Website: walmart
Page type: receipt
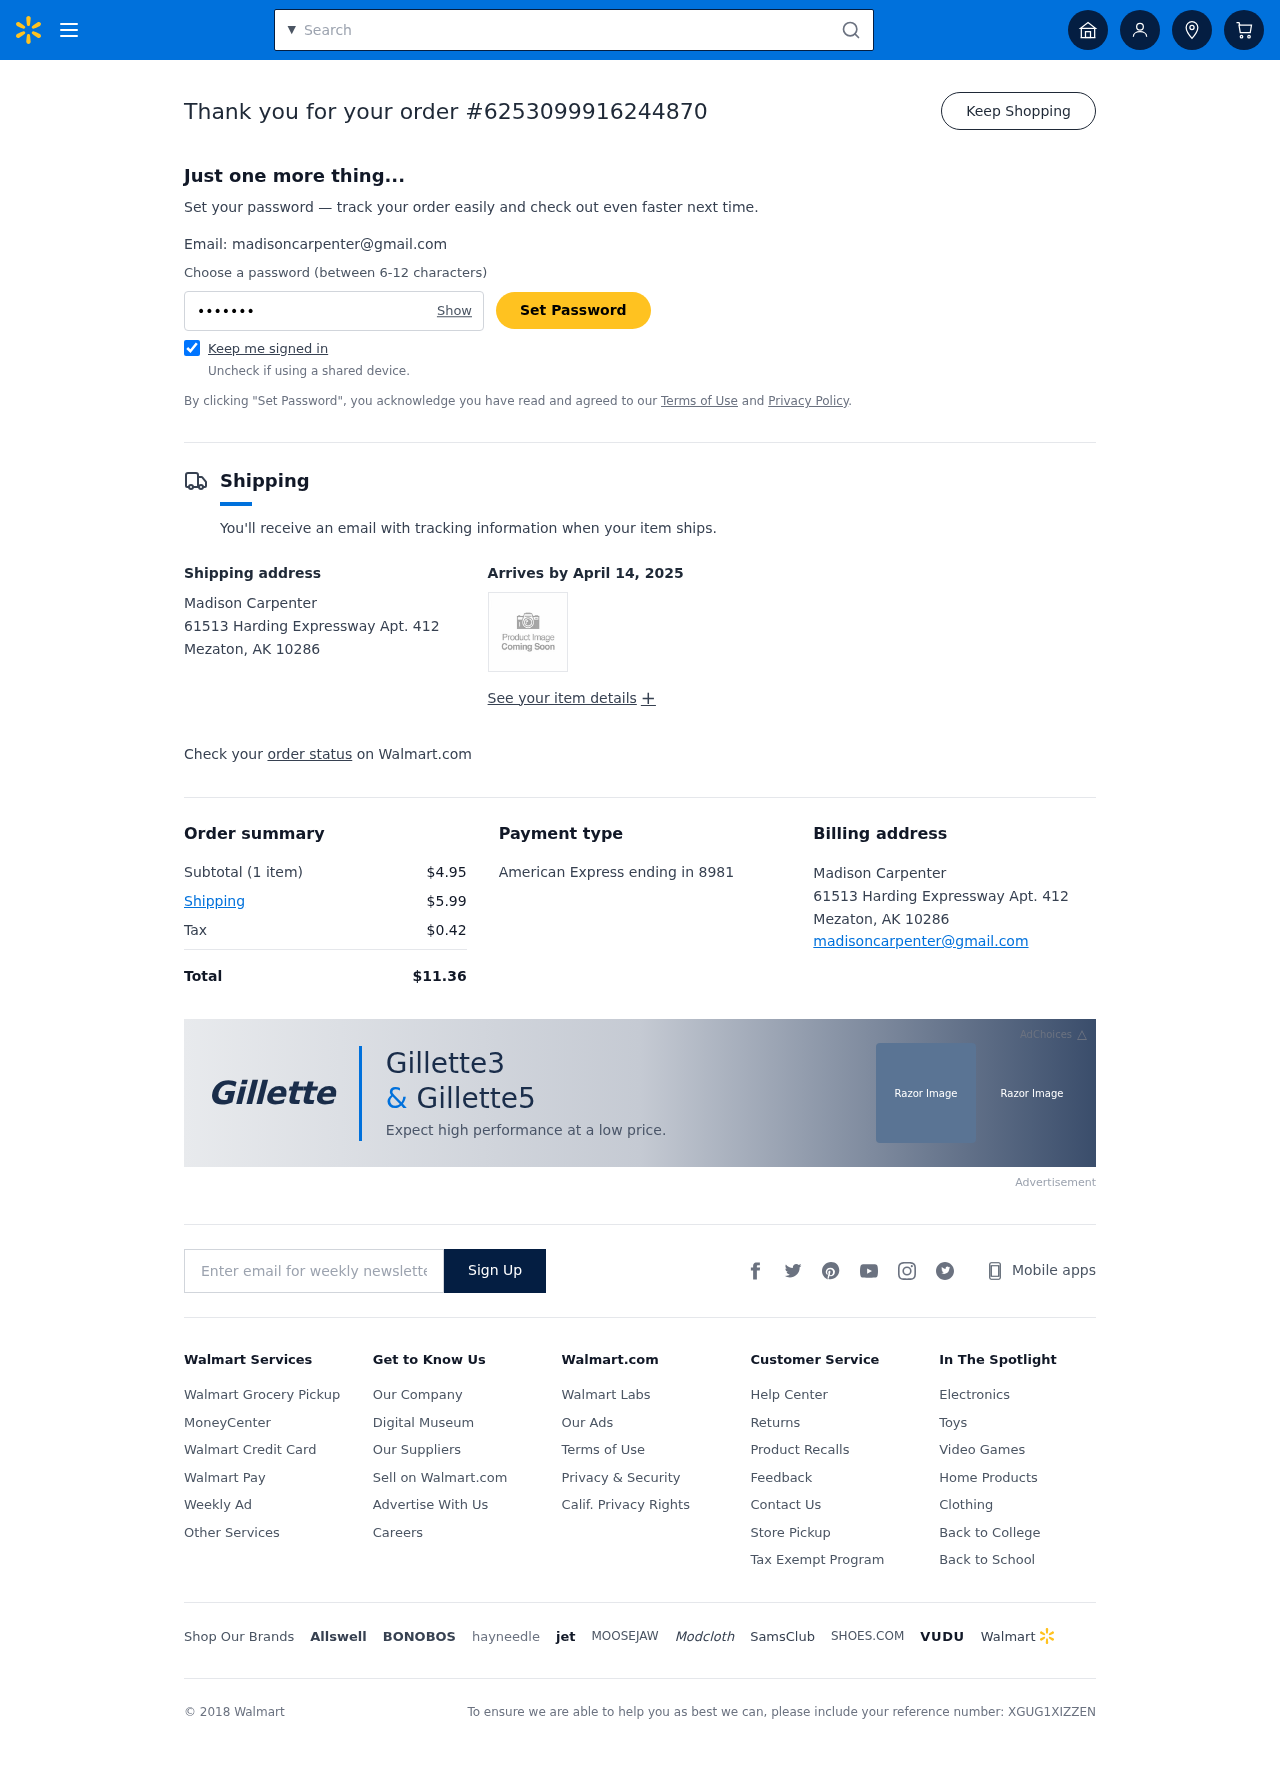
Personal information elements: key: PII_CARD_LAST4
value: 8981
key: PII_CARD_TYPE
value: American Express
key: PII_CITY_STATE_ZIP
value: Mezaton, AK 10286
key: PII_EMAIL
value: madisoncarpenter@gmail.com
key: PII_FULLNAME
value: Madison Carpenter
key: PII_STREET
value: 61513 Harding Expressway Apt. 412
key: PII_FULLNAME2
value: Madison Carpenter
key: PII_CITY
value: Mezaton
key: PII_STATE_ABBR
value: AK
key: PII_POSTCODE
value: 10286
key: PII_POSTCODE_FULL
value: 10286
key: PII_CITY_STATE
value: Mezaton, AK
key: PII_STATE_ABBR2
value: AK
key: PII_POSTCODE_NUMERIC
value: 10286
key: PII_EMAIL2
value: madisoncarpenter@gmail.com
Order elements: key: ORDER_ID
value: #6253099916244870
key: ORDER_DELIVERY_DATE
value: April 14, 2025
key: ORDER_NUM_ITEMS
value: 1 item
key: ORDER_SUBTOTAL
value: $4.95
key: ORDER_SHIPPING_COST
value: $5.99
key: ORDER_TAX
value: $0.42
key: ORDER_TOTAL
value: $11.36
Search elements: key: HEADER_SEARCH
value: Search